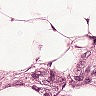
Metastatic tissue present: yes